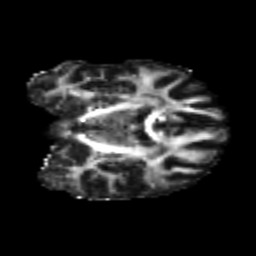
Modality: FA
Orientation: coronal
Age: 22
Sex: female
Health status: healthy
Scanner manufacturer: philips
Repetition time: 7.386 s
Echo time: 0.08599 s